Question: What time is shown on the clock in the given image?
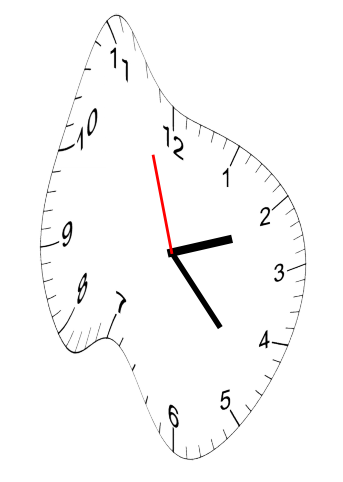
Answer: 02:22:57